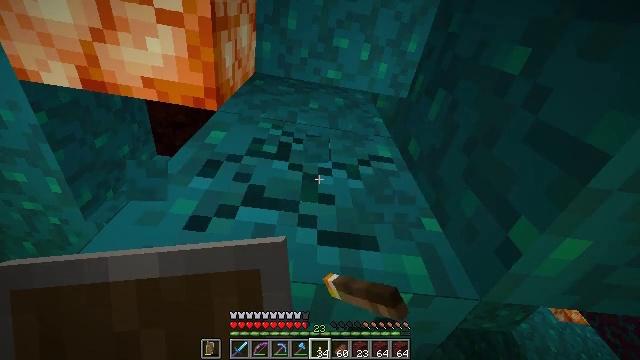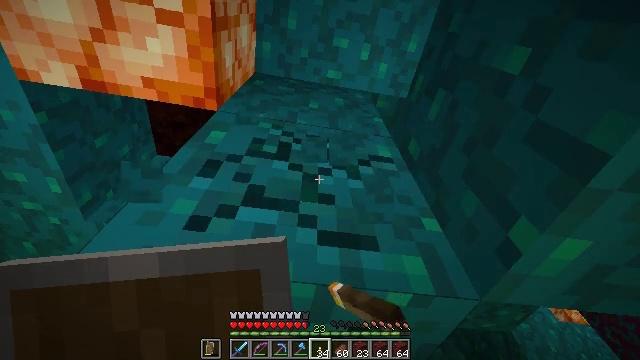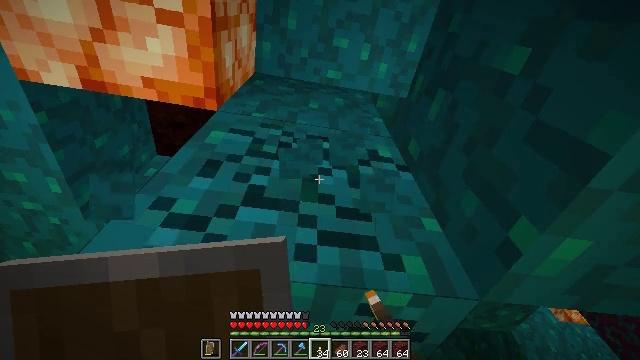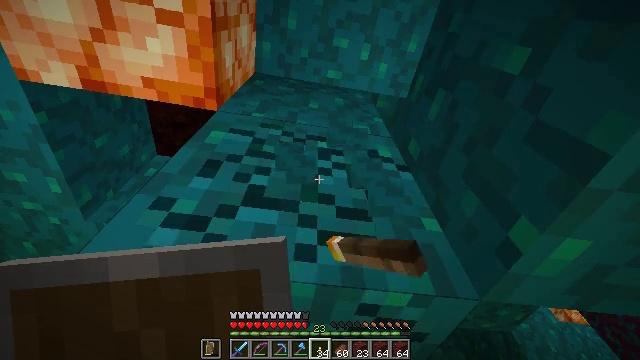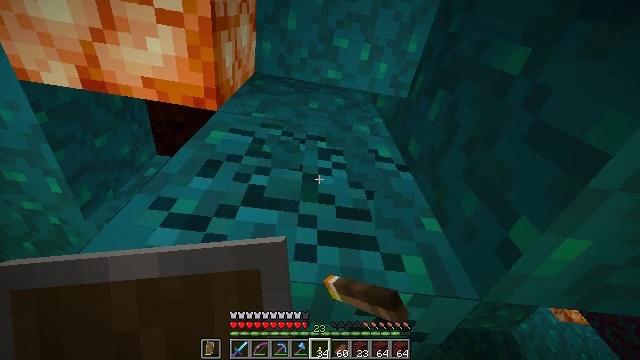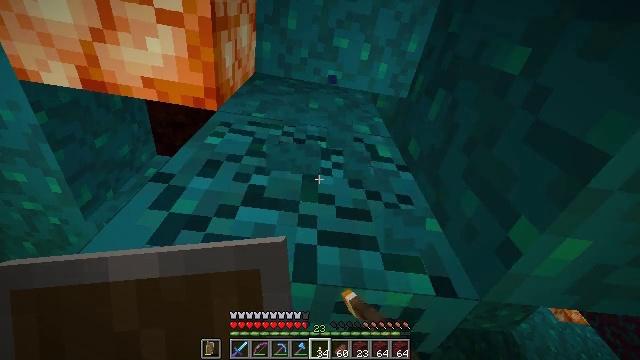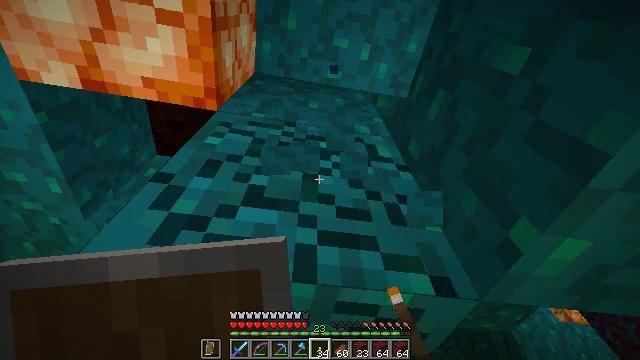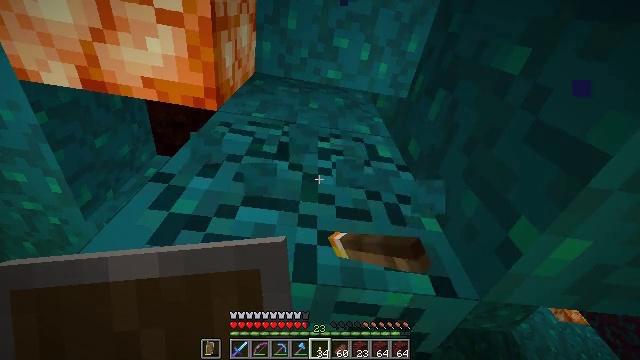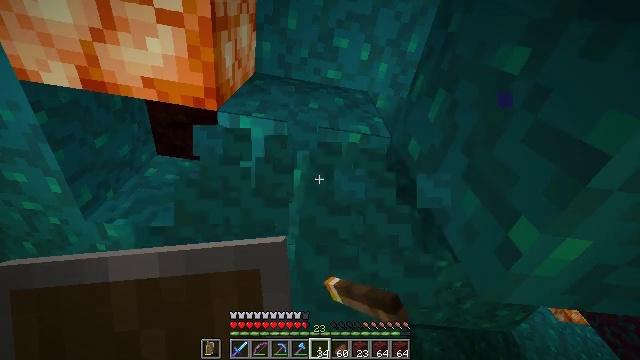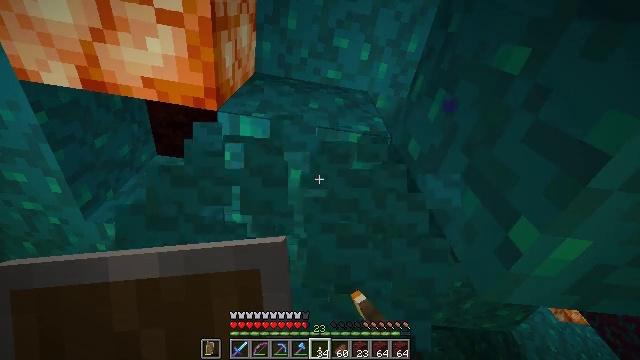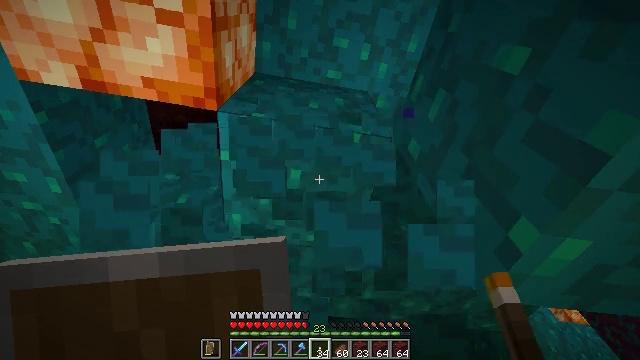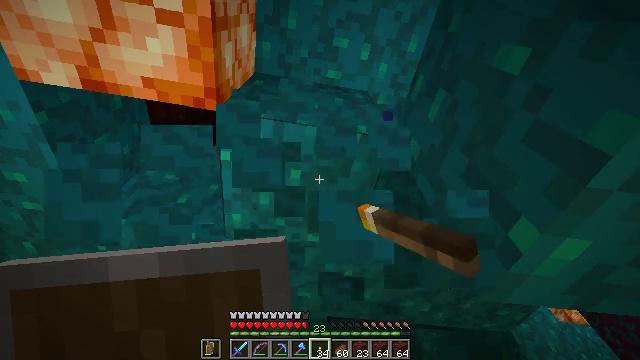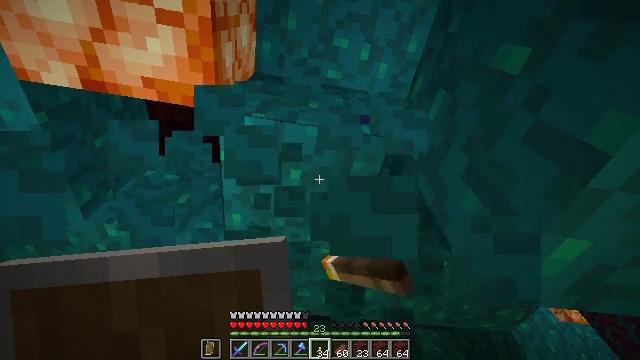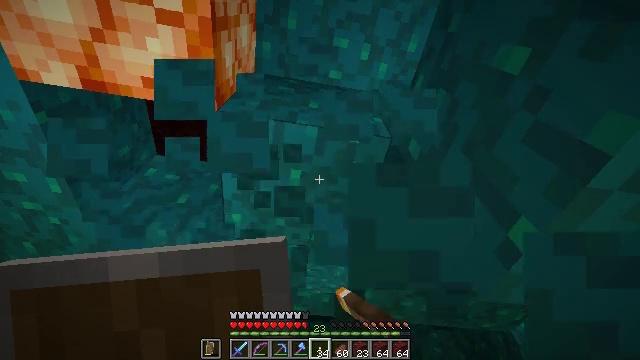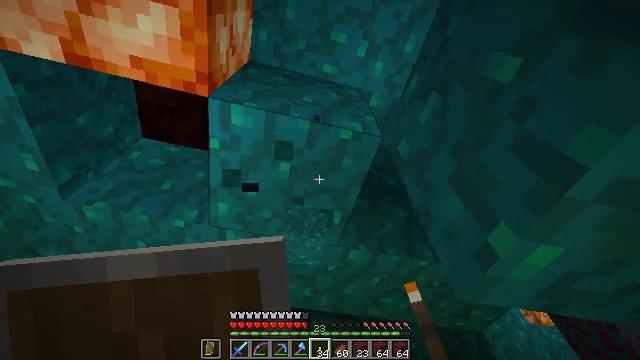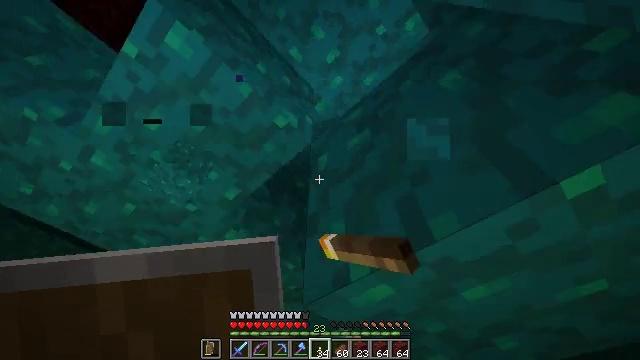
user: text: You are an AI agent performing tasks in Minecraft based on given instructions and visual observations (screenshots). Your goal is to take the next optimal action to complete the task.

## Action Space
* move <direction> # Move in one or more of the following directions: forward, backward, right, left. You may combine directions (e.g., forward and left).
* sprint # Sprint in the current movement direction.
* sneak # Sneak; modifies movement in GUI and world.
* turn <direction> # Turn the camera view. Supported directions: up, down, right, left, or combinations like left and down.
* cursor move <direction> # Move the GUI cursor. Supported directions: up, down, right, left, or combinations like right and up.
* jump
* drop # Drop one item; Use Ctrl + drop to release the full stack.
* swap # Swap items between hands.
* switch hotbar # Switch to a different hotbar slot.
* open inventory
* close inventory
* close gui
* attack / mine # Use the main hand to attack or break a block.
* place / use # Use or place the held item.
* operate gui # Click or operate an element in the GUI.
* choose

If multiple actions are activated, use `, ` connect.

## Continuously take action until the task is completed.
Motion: motion action
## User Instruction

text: Break the warped wart block.
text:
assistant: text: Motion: attack / mine
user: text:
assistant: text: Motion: attack / mine
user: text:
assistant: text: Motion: attack / mine
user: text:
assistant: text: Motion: attack / mine
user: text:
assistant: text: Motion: attack / mine
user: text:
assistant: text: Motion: attack / mine
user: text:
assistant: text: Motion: attack / mine
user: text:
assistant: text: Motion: attack / mine
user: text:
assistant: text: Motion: attack / mine
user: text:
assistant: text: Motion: attack / mine
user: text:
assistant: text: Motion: attack / mine
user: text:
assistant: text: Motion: attack / mine
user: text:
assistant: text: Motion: attack / mine
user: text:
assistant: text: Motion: turn right and down, attack / mine
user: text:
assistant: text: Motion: turn right and down, attack / mine
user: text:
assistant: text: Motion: turn right and down, attack / mine
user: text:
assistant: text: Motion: attack / mine
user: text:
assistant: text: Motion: attack / mine
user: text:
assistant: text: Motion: attack / mine
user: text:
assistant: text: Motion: attack / mine
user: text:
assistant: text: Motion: attack / mine
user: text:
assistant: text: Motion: attack / mine
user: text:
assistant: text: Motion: attack / mine
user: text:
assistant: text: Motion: turn left, attack / mine
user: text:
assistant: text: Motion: turn left, attack / mine
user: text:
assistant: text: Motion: attack / mine
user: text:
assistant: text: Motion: attack / mine
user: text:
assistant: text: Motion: attack / mine
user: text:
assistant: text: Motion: attack / mine
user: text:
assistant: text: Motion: turn right, attack / mine